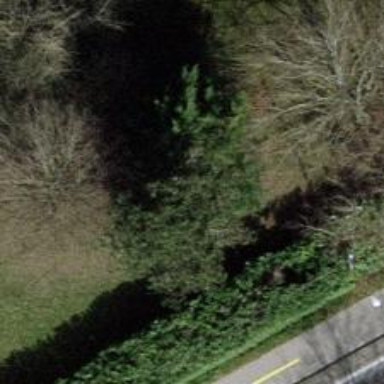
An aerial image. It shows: Evergreen tree with needle-leaved leaves.